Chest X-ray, PA view. Patient: 50 years old, sex M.
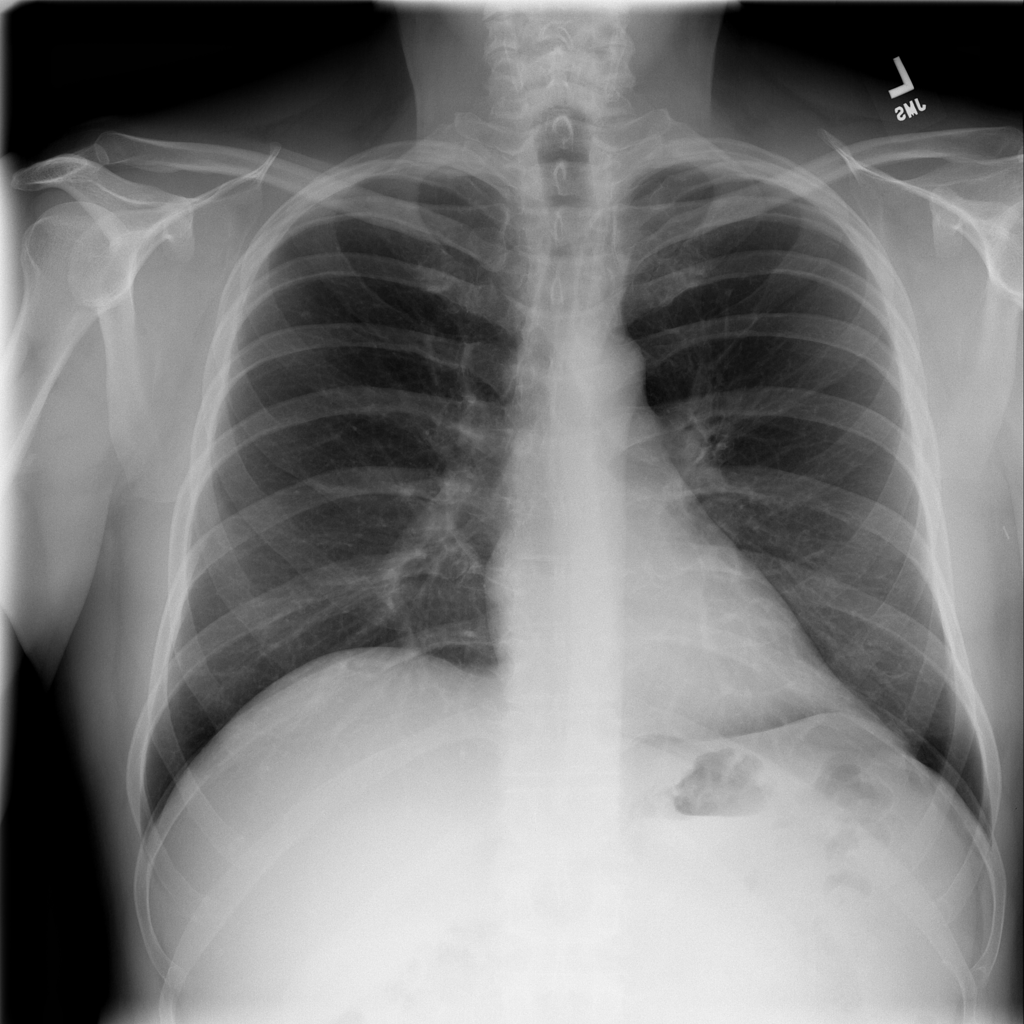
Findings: No Finding